Field crop: maize
Growth stage: 2
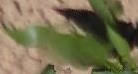
Species: maize